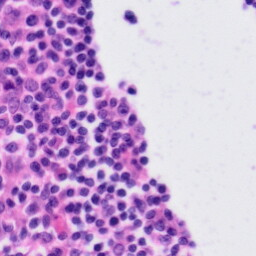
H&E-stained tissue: Tonsil